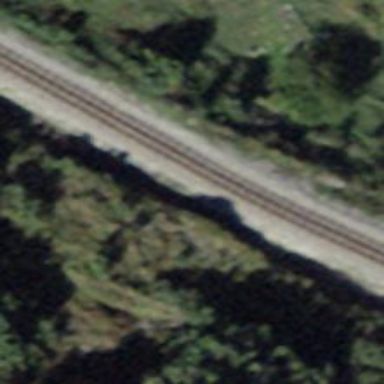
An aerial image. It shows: Preserved narrow gauge railway.